Question: In the program below, function 'dec' uses 'scanf' to read an arbitrary input from the user.

'dec' is called from 'main' and depending on the input it returns 1 or 0 and accordingly an operation will be performed. However, the value analysis indicates that 'y' is always '0', even after the call to 'scanf'. Why is that?
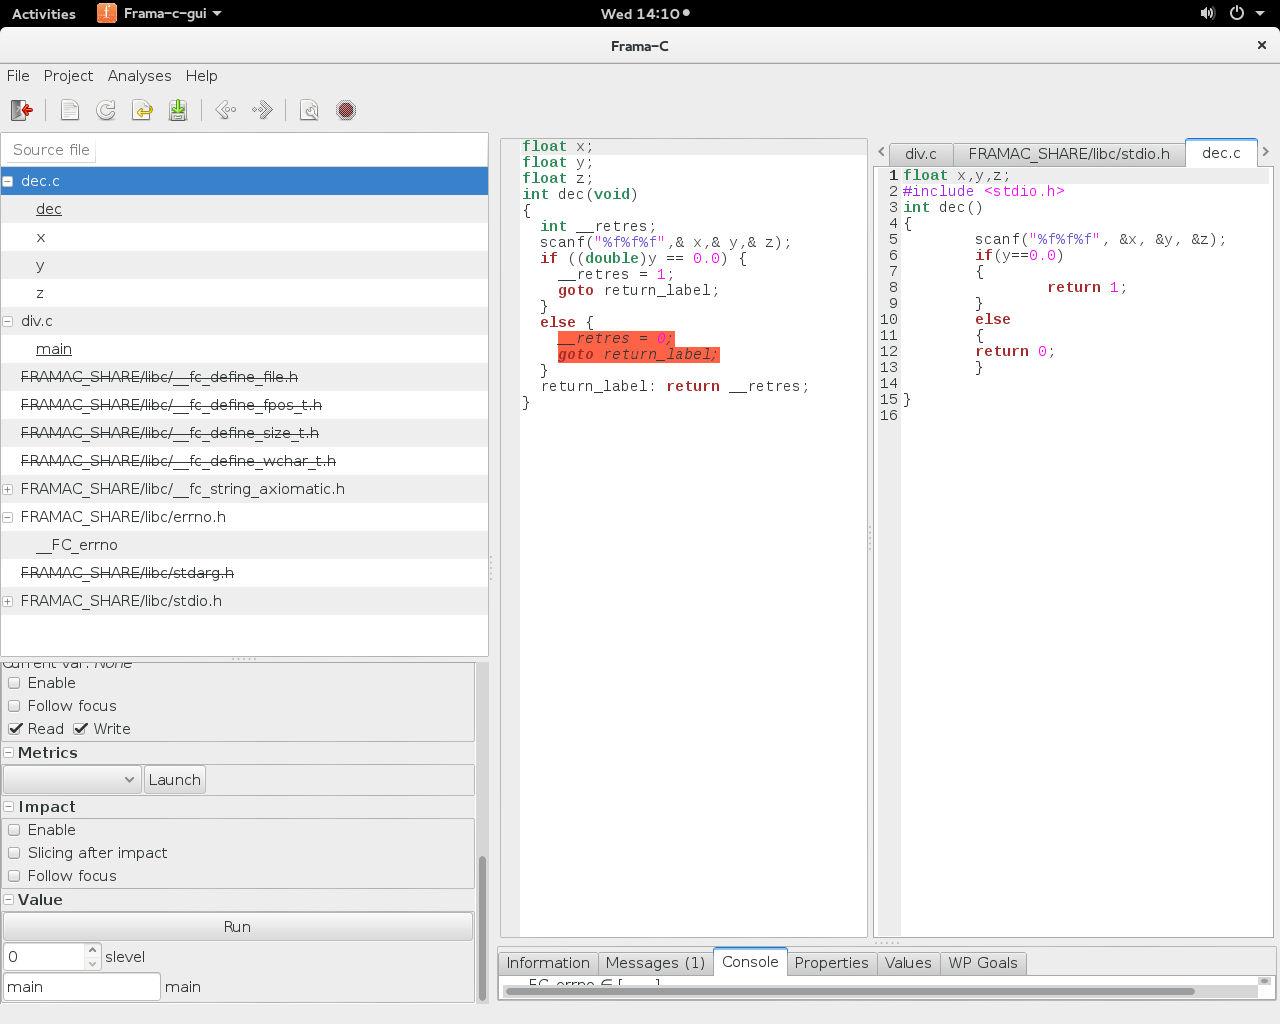
Answer: : the comments below apply to versions earlier than Frama-C 15 (Phosphorus, 20170501); in Frama-C 15, the Variadic plugin is enabled by default (and its short name is now '-variadic').
## Solution
- '-va''-val'
### Detailed explanation
Strictly speaking, Frama-C itself (the kernel) only does the parsing; it's up to the plug-ins themselves (e.g. Value/EVA) to evaluate the program.
From your description, I believe you must be using Value/EVA to analyze a program. I do not know exactly which version you are using, so I'll describe the behavior with Frama-C Silicon.
One limitation of ACSL (the specification language used by Frama-C) is that it is not currently possible to specify contracts for variadic functions such as 'scanf'. Therefore, the specifications shipped with the Frama-C standard library are insufficient. You can notice this in the following program:
'''
#include <stdio.h>
int d;
int main() {
scanf("%d", &d);
Frama_C_show_each(d);
return 0;
}
'''
Running 'frama-c -val file.c' will output, among other things:
'''
...
[value] using specification for function scanf
FRAMAC_SHARE/libc/stdio.h:150:[value] warning: no
rom part for clause 'assigns *__fc_stdin;' of function scanf
[value] Done for function scanf
[value] Called Frama_C_show_each({0})
...
'''
That warning means that the specification is incorrect, which explains the odd behavior.
The solution in this case is to use the Variadic plug-in ('-va', or '-va-help' for more details), which will specialize variadic calls and add specifications to them, thus avoiding the warning and behaving as expected. Here's the resulting code ('-print') after running the Variadic plug-in on the example above:
'''
$ frama-c -va file.c -print
[... lots of definitions from stdio.h ...]
/*@ requires valid_read_string(format);
requires alid(param0);
ensures \initialized(param0);
assigns
esult, *__fc_stdin, *param0;
assigns
esult
rom (indirect: *__fc_stdin), (indirect: *(format + (0 ..)));
assigns *__fc_stdin
rom (indirect: *__fc_stdin), (indirect: *(format + (0 ..)));
assigns *param0
rom (indirect: *__fc_stdin), (indirect: *(format + (0 ..)));
*/
int scanf_0(char const *format, int *param0);
int main(void)
{
int __retres;
scanf_0("%d",& d);
Frama_C_show_each(d);
__retres = 0;
return __retres;
}
'''
In this example, 'scanf' was specialized to 'scanf_0', with a proper ACSL annotation. Running EVA on this program will not emit any warnings and produce the expected output:
'''
@ frama-c -va file.c -val
...
[value] Done for function scanf_0
[value] Called Frama_C_show_each([-<PHONE>..<PHONE>])
...
'''
: the GUI in Frama-C 14 (Silicon) does not allow the Variadic plug-in to be enabled (even after ticking it in the Analyses panel), so you use the command-line in this case to obtain the expected result and avoid the warning. Starting from Frama-C 15 (Phosphorus, to be released in 2017), this won't be necessary: Variadic will be enabled by default and so your example would work from the start.